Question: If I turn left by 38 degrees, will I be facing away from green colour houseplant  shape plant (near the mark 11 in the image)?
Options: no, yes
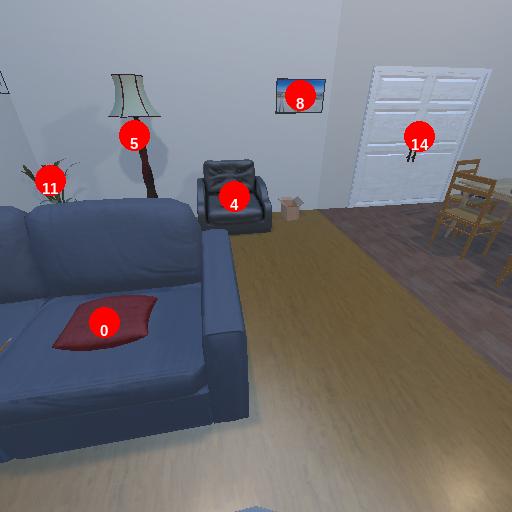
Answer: no